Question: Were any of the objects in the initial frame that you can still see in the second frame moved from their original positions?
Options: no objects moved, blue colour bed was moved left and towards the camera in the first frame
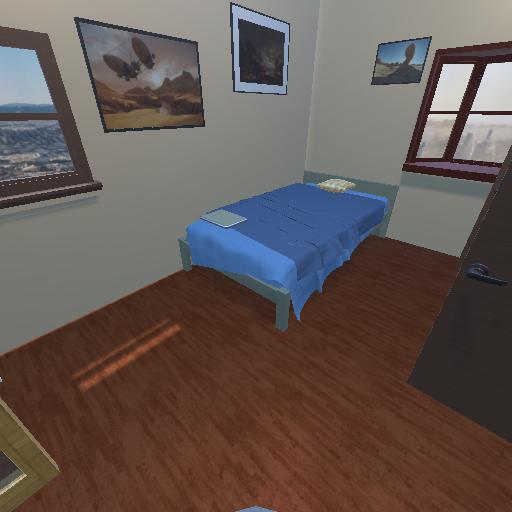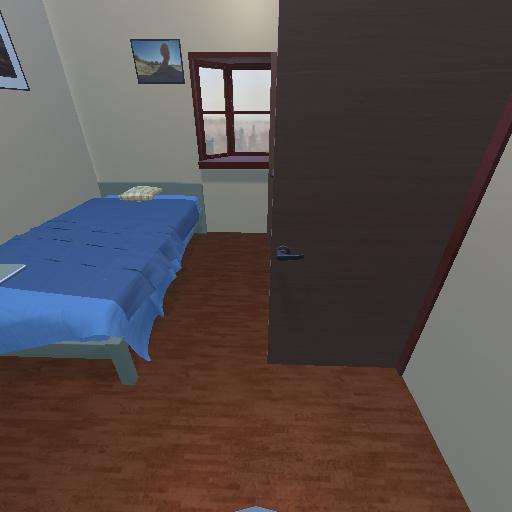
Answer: no objects moved